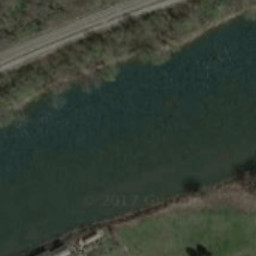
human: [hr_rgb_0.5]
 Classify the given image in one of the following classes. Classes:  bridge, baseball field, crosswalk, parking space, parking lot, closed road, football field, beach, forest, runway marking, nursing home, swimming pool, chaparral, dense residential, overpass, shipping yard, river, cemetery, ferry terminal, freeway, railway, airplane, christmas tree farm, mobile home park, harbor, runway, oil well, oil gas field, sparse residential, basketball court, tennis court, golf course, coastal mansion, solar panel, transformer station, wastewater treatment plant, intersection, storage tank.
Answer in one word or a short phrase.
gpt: river